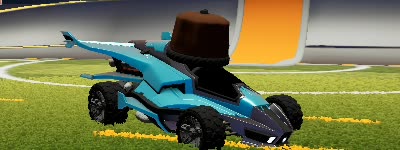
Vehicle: aftershock